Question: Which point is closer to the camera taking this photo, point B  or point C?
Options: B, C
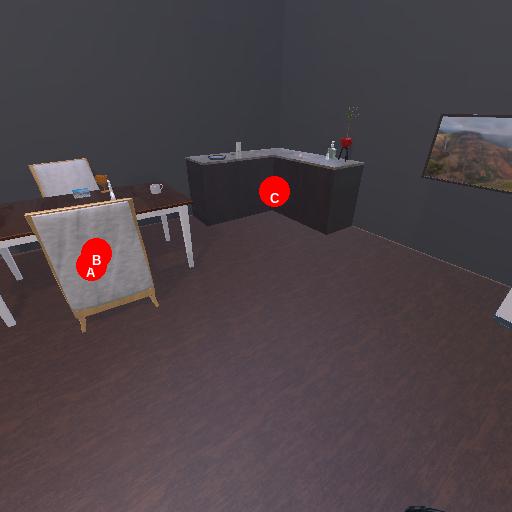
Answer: B